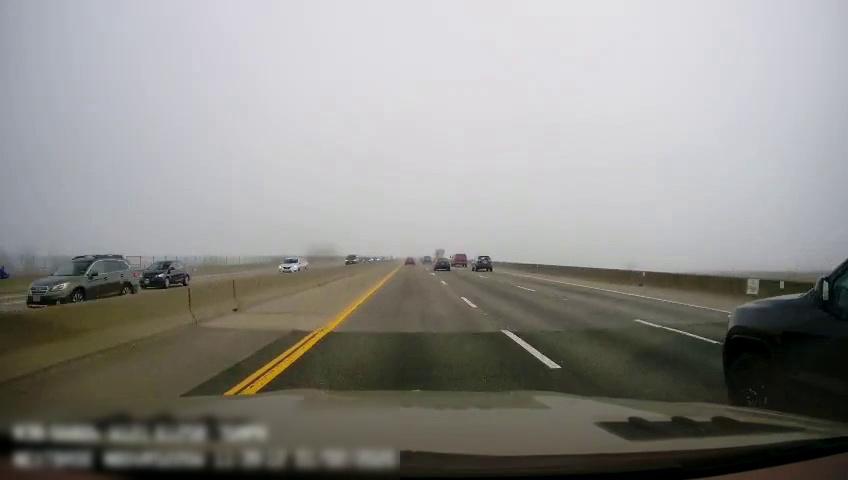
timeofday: Day
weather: Cloudy
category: Drivable Space
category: Drivable Space
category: Vehicles | Car
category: Vehicles | SUV
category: Vehicles | Car
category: Vehicles | SUV
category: Pedestrians
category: Vehicles | SUV
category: Vehicles | Other LV
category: Vehicles | Truck
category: Vehicles | SUV
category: Vehicles | Car
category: Vehicles | Car
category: Vehicles | SUV
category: Lanes | Current Lane
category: Lanes | Current Lane
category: Lanes | Alternate Lane
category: Lanes | Alternate Lane
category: Lanes | Alternate Lane
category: Lanes | Opposite Lane
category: Lanes | Opposite Lane